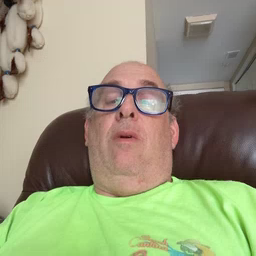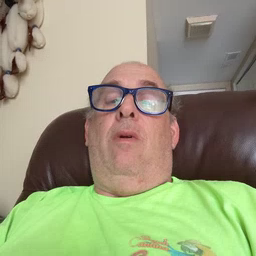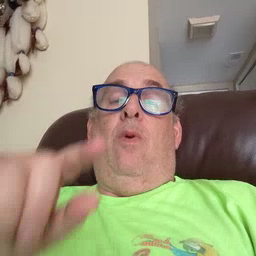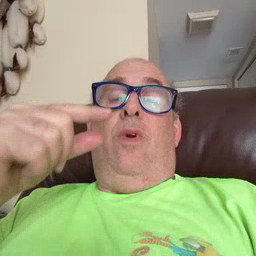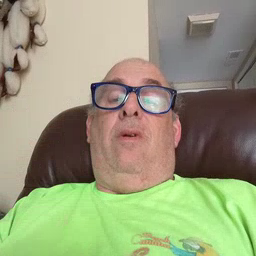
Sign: green